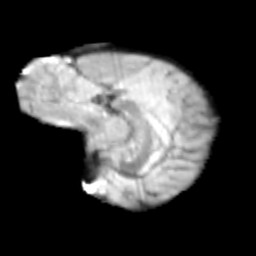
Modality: T2w
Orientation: sagittal
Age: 13
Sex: male
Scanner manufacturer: siemens
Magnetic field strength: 3 T
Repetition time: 3.8 s
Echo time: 0.07 s